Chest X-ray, PA view. Patient: 61 years old, sex F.
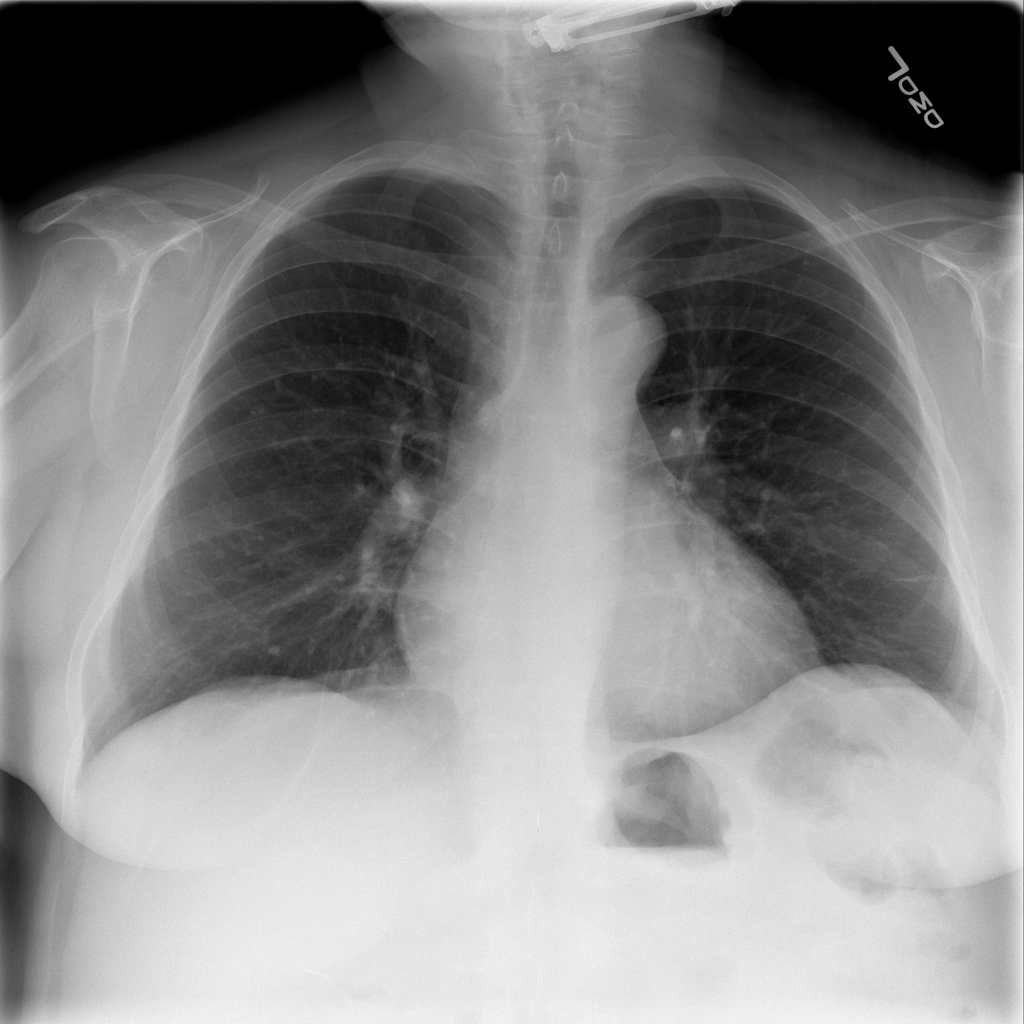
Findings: No Finding